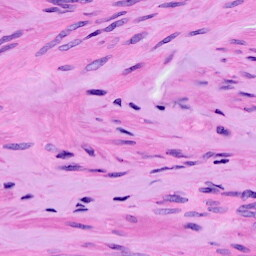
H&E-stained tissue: Ovarian